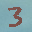
Label: 3